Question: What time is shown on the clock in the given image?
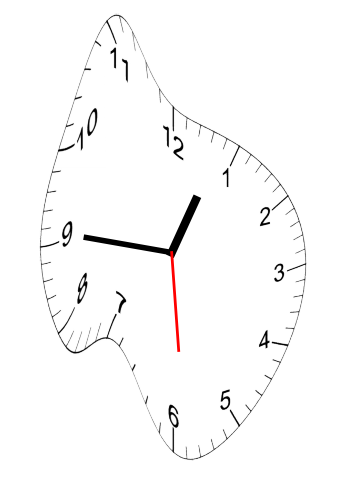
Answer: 12:45:29